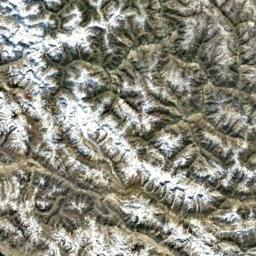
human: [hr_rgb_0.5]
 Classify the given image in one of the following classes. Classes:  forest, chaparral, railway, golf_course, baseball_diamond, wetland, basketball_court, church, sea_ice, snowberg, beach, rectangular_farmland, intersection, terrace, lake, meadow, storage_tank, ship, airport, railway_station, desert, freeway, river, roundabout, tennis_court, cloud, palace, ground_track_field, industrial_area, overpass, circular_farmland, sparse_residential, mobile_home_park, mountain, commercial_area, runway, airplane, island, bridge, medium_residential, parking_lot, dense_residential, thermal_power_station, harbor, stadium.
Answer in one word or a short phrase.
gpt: snowberg